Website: home-depot
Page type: customer-info-address
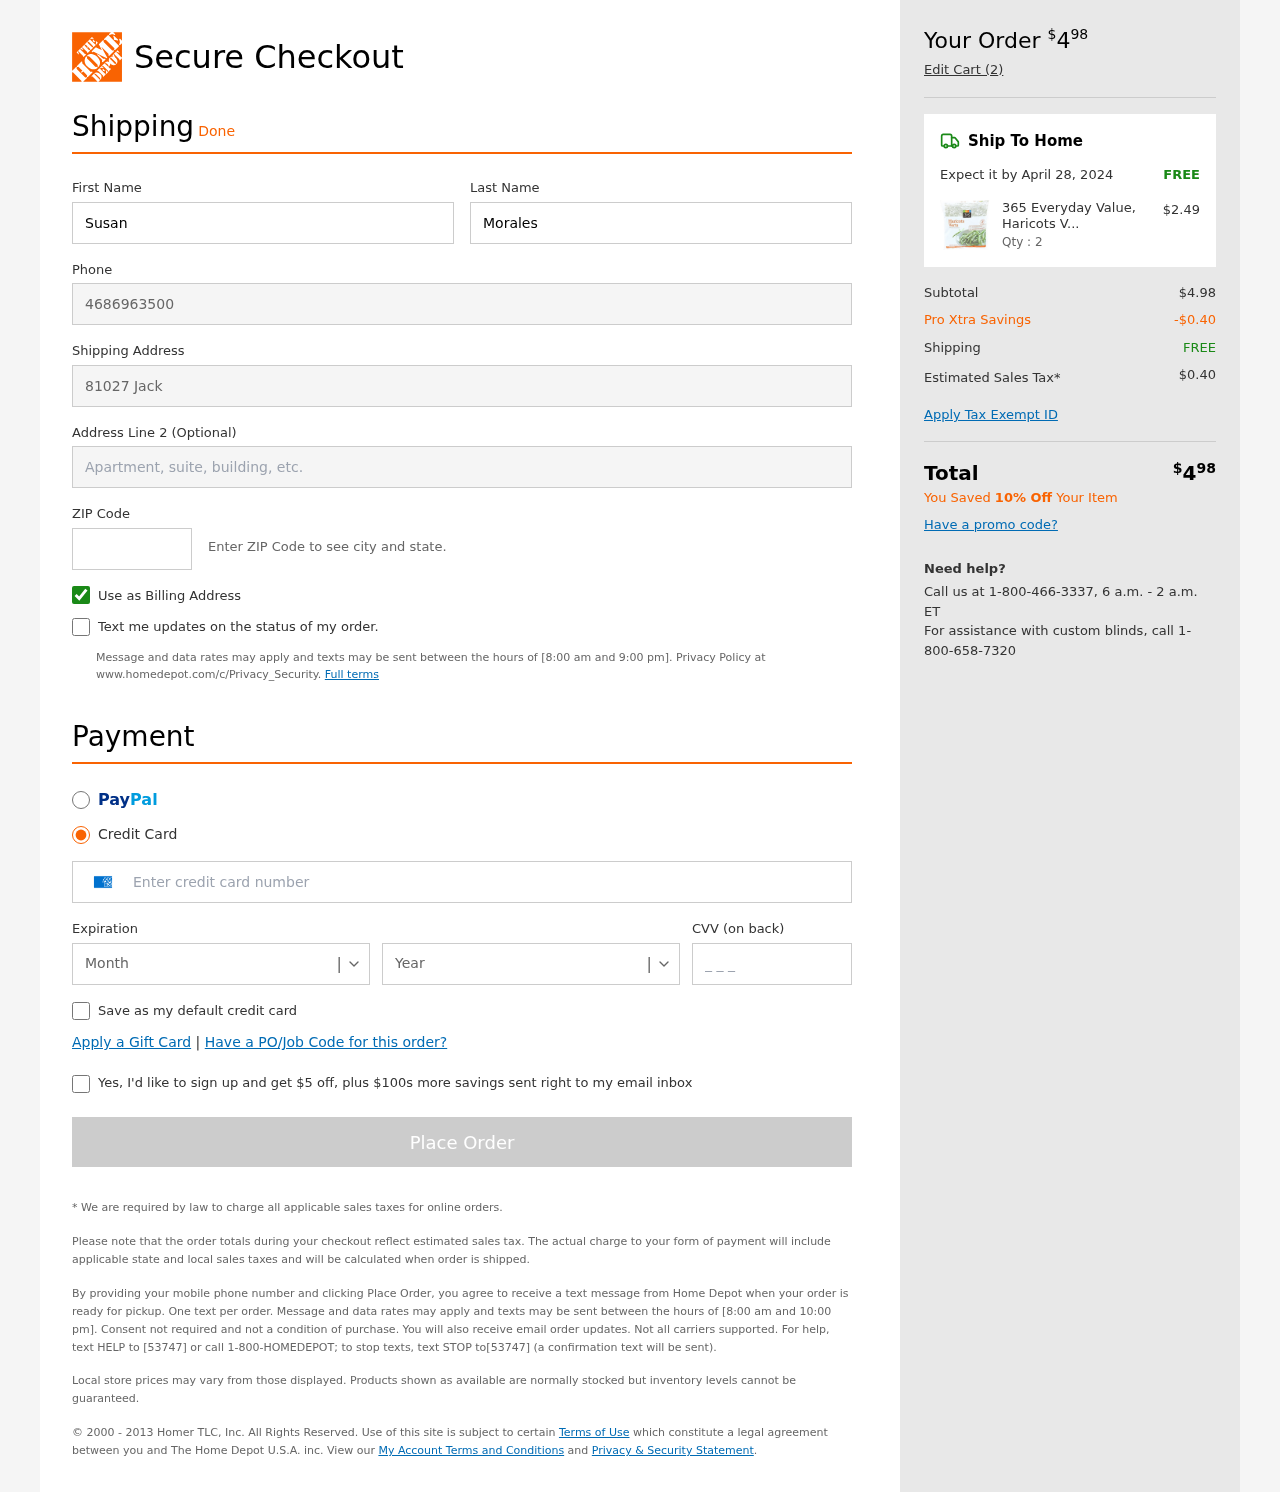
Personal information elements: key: PII_CARD_CVV
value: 8795
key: PII_CARD_EXPIRY_MONTH
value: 08
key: PII_CARD_EXPIRY_YEAR
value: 28
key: PII_CARD_NUMBER
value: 3479 8753 6728 603
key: PII_FIRSTNAME
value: Susan
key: PII_LASTNAME
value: Morales
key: PII_PHONE
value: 4686963500
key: PII_POSTCODE
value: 31147
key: PII_STREET
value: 81027 Jackson Rue
Product elements: key: PRODUCT1_NAME
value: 365 Everyday Value, Haricots Verts (Extra Fine Green Beans), 16 oz, (Frozen)
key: PRODUCT1_PRICE
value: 2.49
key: PRODUCT1_QUANTITY
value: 2
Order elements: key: ORDER_TOTAL
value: $498
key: ORDER_NUM_ITEMS
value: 2
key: ORDER_DELIVERY_DATE
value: April 28, 2024
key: ORDER_SHIPPING_COST
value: FREE
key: ORDER_SUBTOTAL
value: $4.98
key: ORDER_DISCOUNT
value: -$0.40
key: ORDER_SHIPPING_COST2
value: FREE
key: ORDER_TAX
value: $0.40
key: ORDER_TOTAL2
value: $498
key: ORDER_SAVINGS_MESSAGE
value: You Saved 10% Off Your Item